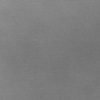
Label: dusty